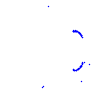
Particle: proton